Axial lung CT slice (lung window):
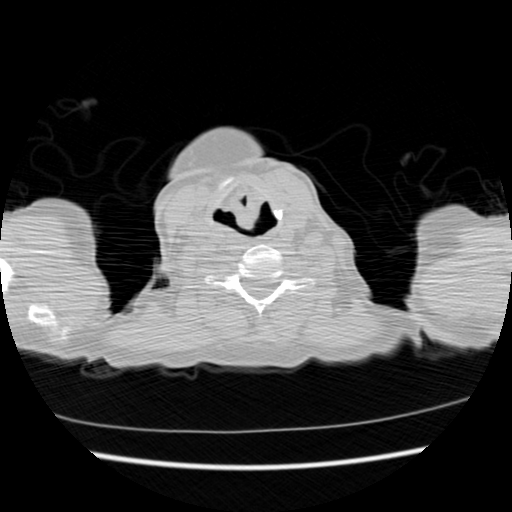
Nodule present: no